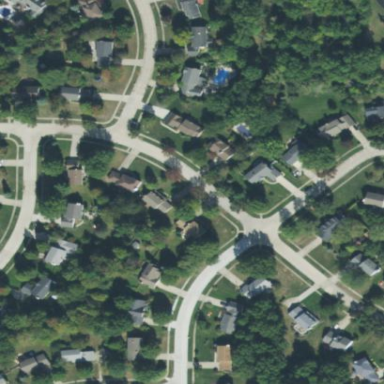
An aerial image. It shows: Neighborhood.